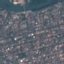
Land use / land cover: Residential